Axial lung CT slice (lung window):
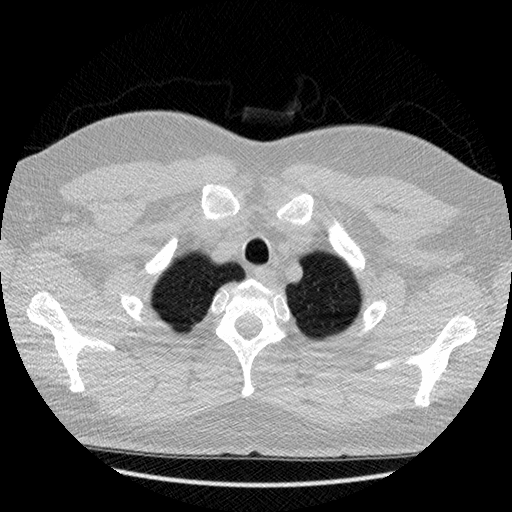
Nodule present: no